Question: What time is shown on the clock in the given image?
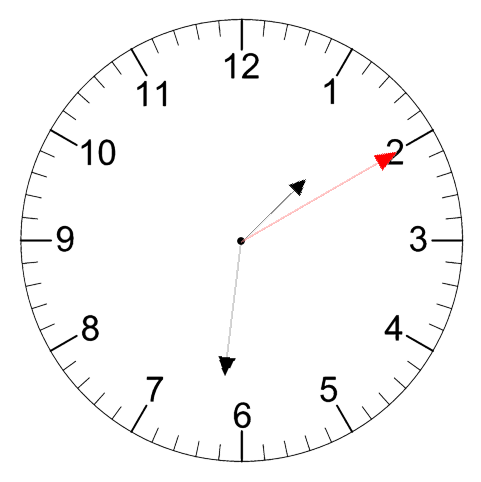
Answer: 01:31:10